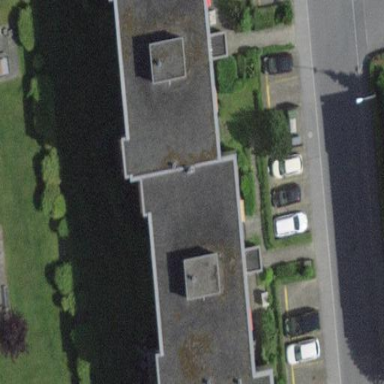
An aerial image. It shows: Apartment building with flat roof.